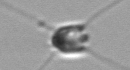
Label: Chaetoceros_didymus